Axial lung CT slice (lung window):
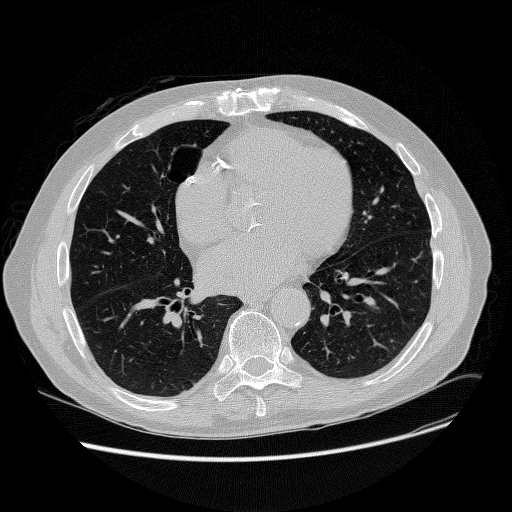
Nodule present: no